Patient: sex M, age 65
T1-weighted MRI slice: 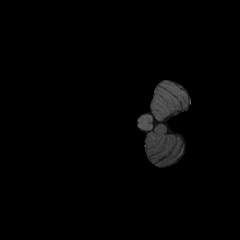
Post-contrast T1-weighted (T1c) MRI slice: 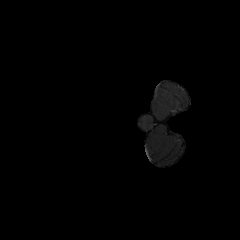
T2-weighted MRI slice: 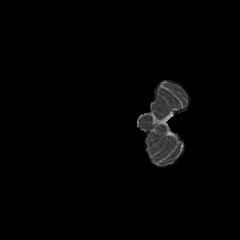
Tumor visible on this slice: no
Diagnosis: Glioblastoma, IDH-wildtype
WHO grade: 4